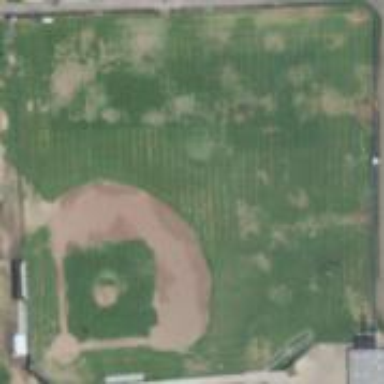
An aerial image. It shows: Baseball pitch for leisure land activities.